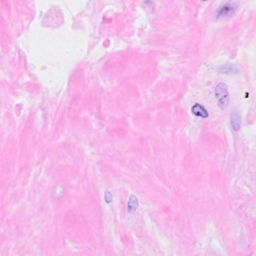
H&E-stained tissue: Breast